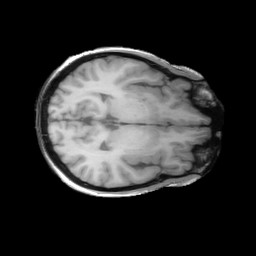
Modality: T1w
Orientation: axial
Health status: ill
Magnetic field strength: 3 T